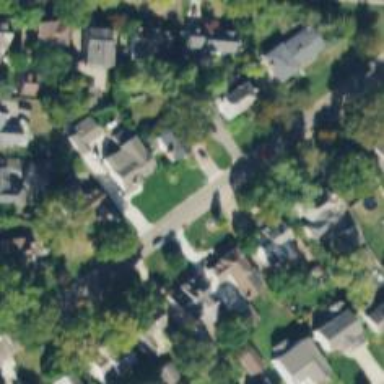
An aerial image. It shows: Residential driveway.